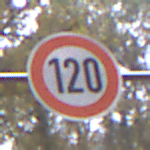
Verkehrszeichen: Geschwindigkeit120
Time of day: MorningAfternoon
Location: Outdoor (Nature)
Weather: Overcast
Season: Autumn
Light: Natural